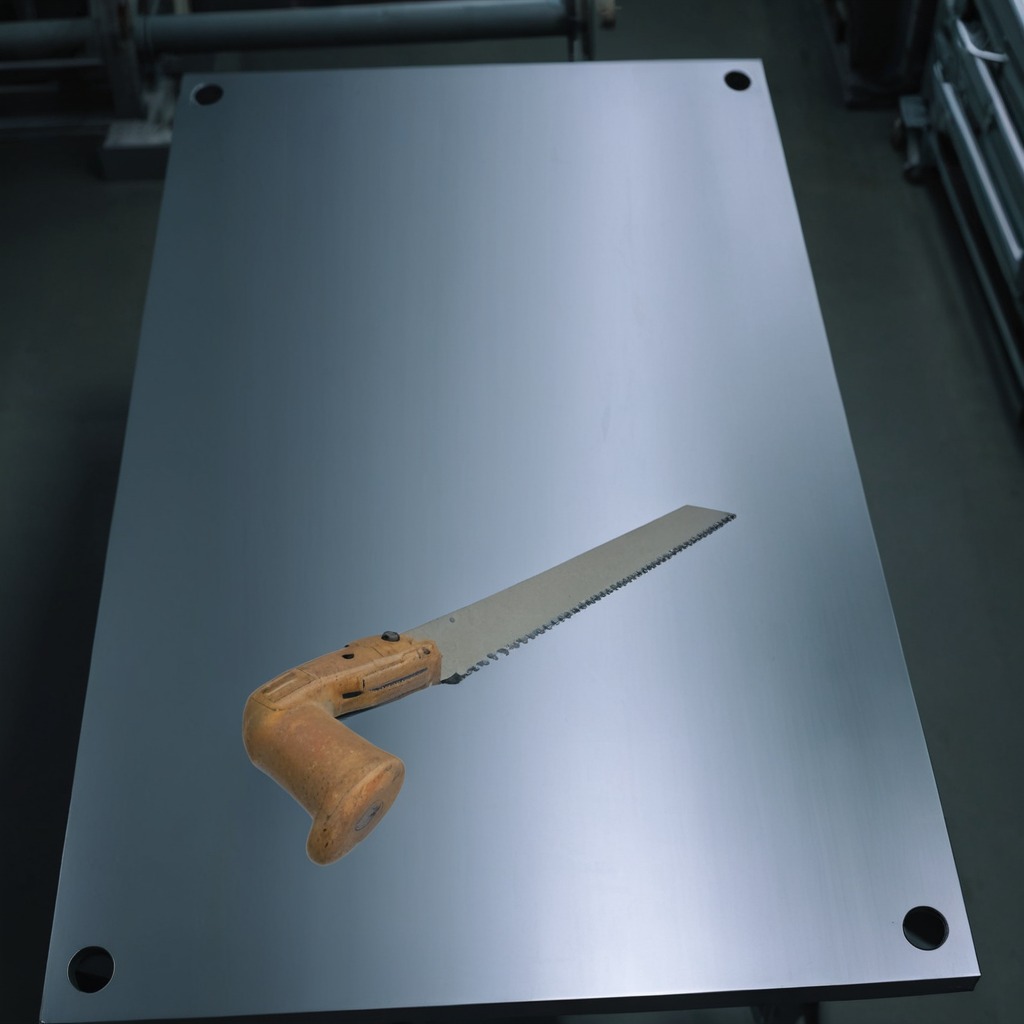
A handheld metal saw is lying on a metal table in a machine shop under fluorescent lights.